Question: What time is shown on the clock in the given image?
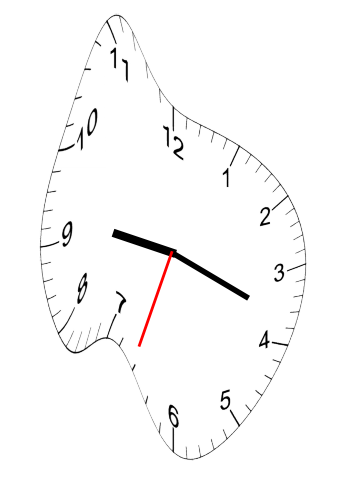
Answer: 09:18:33